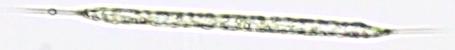
Label: Rhizosolenia